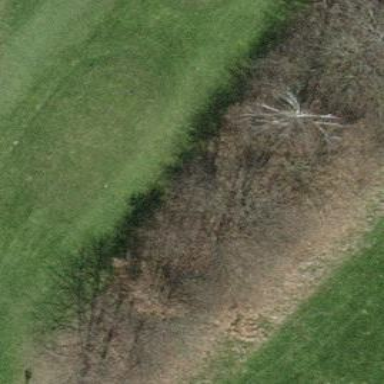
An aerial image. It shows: Golf tee on grass surface.